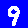
Digit: 9